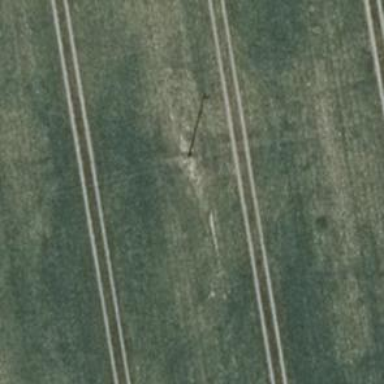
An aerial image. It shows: Minor power line.